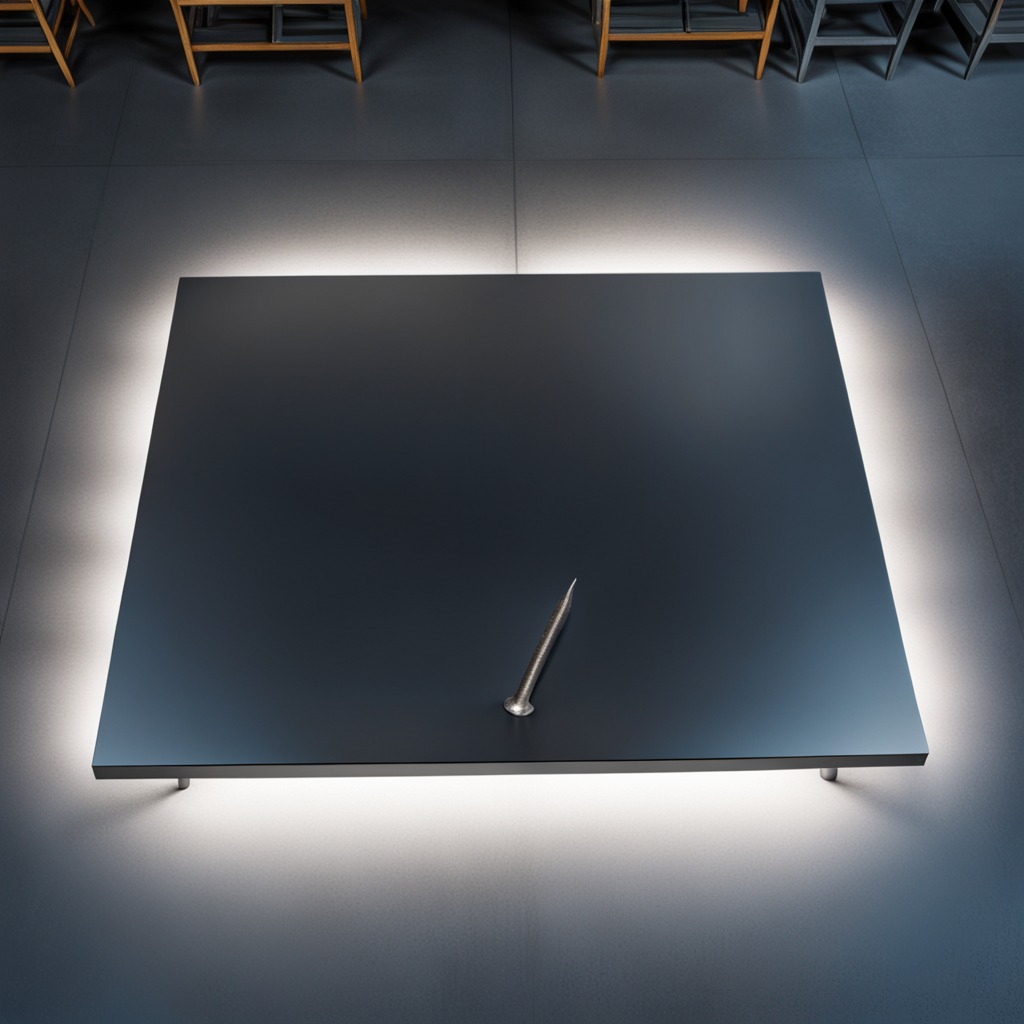
An iron nail is lying on a clean empty table in the evening soft directional lighting on the tabletop realistic grain studio-quality clarity centered framing